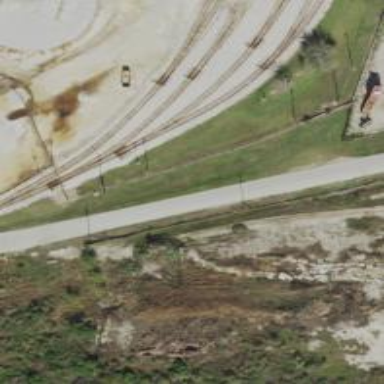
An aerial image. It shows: Disused railway spur.